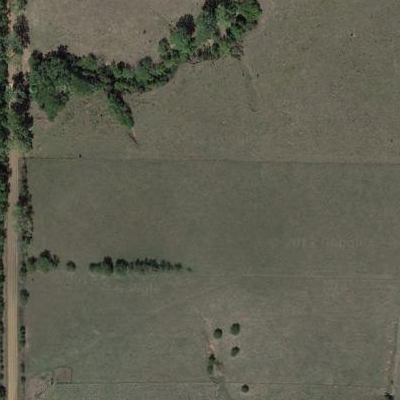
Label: Grass